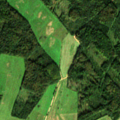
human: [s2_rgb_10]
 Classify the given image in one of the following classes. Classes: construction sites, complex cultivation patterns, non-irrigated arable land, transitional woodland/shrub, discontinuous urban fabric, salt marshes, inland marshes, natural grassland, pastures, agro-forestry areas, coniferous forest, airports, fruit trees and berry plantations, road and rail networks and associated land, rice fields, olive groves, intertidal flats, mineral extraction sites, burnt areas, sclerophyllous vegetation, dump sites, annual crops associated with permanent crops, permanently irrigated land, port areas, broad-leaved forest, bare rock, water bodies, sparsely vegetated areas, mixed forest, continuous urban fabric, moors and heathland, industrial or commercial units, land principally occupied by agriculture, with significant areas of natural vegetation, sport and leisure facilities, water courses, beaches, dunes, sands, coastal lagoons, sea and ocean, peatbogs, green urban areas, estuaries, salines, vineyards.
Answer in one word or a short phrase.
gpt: non-irrigated arable land, pastures, mixed forest, transitional woodland/shrub